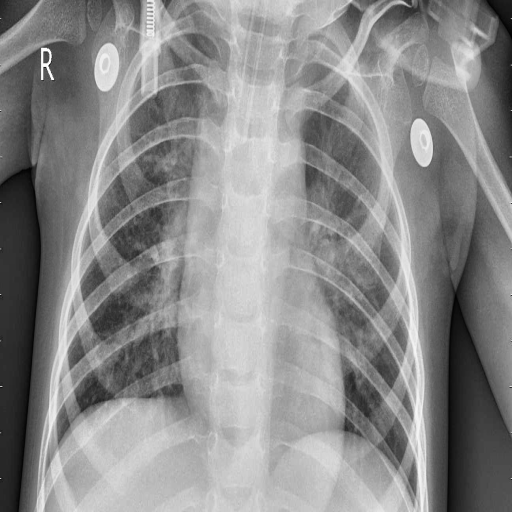
Finding: PNEUMONIA